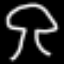
Label: mushroom